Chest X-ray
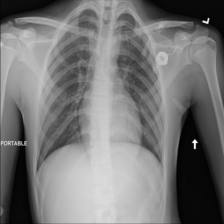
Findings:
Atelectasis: negative
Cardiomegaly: negative
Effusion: negative
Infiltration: negative
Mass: negative
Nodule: negative
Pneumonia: negative
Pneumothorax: negative
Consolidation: negative
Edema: negative
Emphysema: negative
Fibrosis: negative
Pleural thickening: negative
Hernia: negative